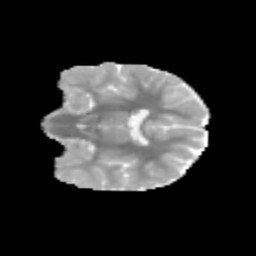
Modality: MD
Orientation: coronal
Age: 9
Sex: female
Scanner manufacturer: siemens
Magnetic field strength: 3 T
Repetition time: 3.8 s
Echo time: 0.07 s